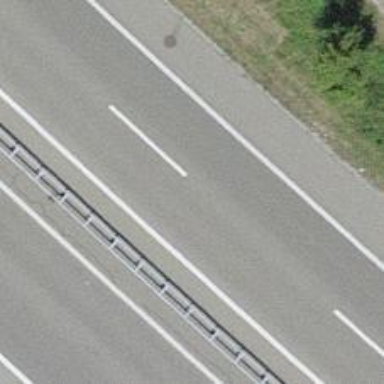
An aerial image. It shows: View of motorway.